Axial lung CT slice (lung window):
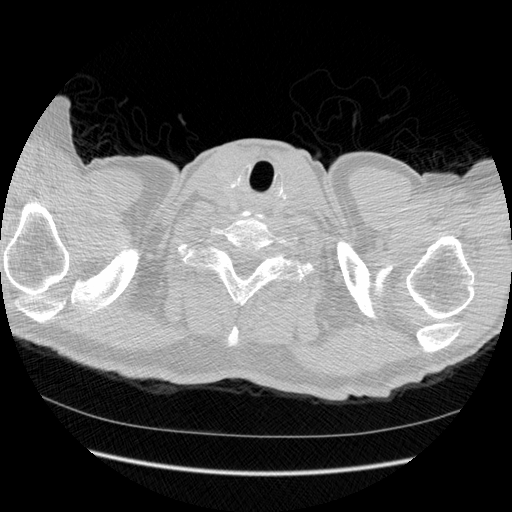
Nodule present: no